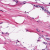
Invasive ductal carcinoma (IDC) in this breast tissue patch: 0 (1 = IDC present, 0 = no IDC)